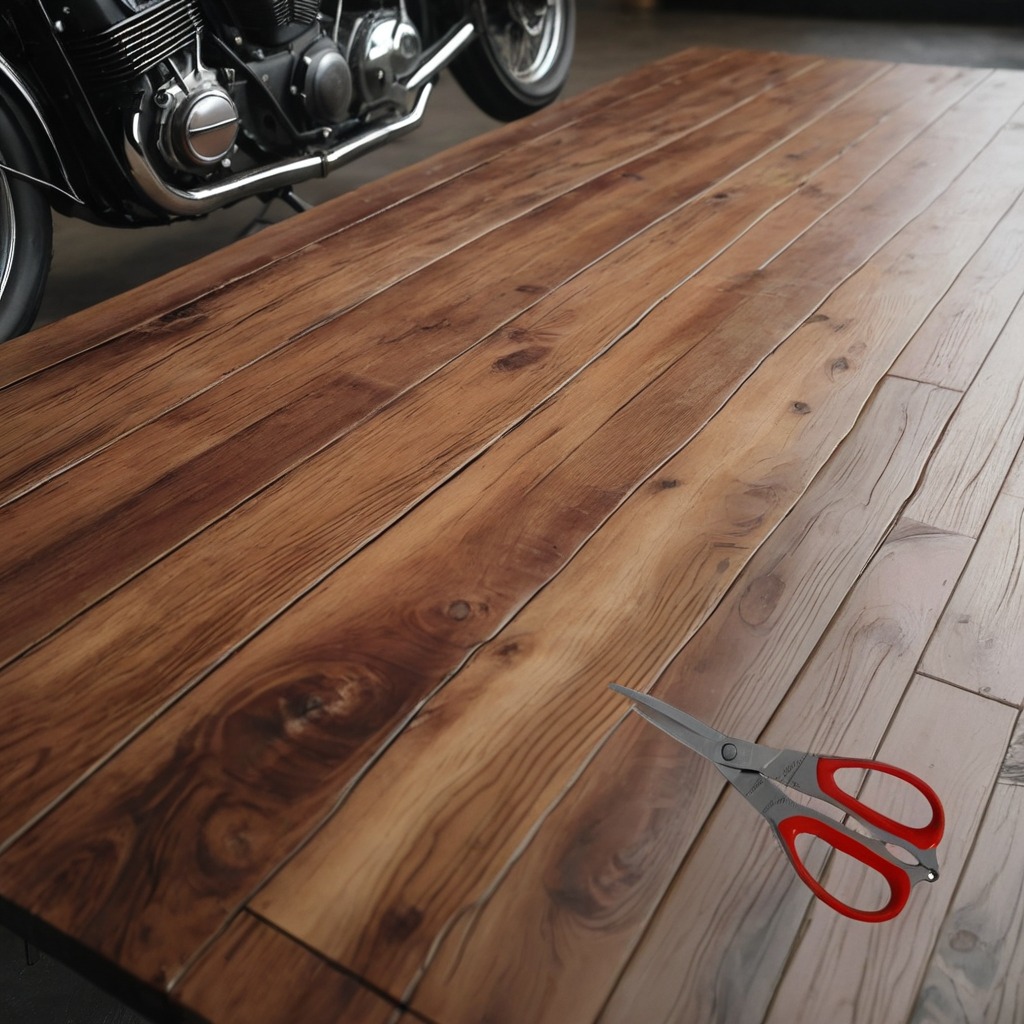
A scissor is lying on the wooden table in a vintage motorcycle garage.